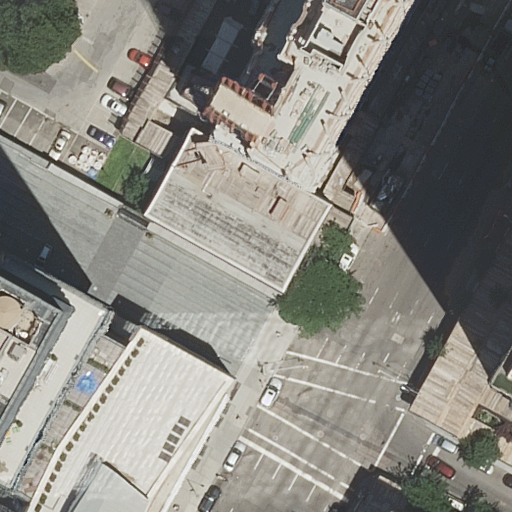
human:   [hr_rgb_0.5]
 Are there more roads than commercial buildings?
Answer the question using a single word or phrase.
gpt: yes

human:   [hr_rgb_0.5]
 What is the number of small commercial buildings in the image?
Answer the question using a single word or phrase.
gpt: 0

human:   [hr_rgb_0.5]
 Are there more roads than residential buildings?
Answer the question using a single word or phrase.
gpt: no

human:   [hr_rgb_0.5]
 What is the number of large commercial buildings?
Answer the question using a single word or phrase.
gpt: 0

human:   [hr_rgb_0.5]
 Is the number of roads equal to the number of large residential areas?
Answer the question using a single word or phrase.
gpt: no

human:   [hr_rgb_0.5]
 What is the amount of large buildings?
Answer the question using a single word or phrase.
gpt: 3

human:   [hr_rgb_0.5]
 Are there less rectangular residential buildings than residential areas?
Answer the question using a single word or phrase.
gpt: no

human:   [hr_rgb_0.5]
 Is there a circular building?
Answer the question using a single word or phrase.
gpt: no

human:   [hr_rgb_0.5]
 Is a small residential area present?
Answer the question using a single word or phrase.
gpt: no

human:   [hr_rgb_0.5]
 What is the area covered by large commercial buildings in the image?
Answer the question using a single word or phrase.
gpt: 0m2

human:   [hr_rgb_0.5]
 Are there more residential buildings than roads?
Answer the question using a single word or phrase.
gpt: no

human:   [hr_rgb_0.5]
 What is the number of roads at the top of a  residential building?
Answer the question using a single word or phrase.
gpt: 1

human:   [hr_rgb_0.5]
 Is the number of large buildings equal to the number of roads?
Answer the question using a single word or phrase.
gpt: yes

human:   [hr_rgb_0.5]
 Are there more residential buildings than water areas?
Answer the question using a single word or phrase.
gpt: yes

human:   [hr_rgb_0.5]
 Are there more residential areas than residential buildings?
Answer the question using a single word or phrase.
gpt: no

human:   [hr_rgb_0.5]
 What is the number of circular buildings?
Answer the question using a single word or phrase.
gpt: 0

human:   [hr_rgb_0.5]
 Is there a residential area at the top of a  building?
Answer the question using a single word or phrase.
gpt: yes

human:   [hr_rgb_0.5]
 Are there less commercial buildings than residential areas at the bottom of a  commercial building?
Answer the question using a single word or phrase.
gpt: no

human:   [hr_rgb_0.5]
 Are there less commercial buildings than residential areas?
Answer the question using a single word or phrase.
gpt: yes

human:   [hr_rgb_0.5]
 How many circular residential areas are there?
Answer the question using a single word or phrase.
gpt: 0

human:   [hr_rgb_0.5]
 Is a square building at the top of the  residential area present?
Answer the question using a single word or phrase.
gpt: no

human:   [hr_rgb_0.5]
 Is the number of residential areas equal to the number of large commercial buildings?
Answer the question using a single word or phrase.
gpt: no

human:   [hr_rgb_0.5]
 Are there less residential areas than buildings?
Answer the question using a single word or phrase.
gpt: yes

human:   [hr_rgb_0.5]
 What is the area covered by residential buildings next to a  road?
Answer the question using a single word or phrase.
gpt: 3198m2

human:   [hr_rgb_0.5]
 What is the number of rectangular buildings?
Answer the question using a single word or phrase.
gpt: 1

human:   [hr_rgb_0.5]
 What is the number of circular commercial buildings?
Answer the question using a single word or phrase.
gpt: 0

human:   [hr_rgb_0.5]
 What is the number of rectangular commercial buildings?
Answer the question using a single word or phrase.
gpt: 0

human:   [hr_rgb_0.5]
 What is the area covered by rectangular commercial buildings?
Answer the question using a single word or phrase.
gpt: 0m2

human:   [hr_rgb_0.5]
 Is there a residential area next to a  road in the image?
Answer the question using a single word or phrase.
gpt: yes

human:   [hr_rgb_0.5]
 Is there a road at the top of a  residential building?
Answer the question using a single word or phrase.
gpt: yes

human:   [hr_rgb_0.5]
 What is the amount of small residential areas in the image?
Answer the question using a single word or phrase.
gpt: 0

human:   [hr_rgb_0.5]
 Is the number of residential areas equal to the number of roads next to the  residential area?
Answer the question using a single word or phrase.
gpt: no

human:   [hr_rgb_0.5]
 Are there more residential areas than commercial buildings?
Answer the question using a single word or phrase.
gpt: yes

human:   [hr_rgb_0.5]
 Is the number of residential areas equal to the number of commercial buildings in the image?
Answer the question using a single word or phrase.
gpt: no

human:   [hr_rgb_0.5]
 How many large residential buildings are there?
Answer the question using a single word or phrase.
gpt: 3

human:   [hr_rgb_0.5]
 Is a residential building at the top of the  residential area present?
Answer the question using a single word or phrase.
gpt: no